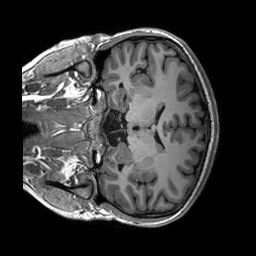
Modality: T1w
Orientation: coronal
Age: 20
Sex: female
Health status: healthy
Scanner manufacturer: siemens
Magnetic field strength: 3 T
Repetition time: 2.53 s
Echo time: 0.00227 s